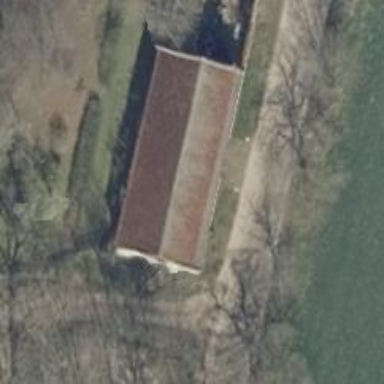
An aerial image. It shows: Rural barn.